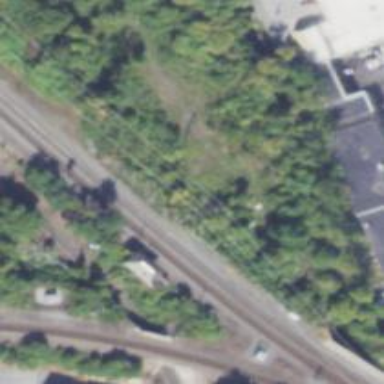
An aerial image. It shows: Railway line on embankment.